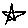
Label: star